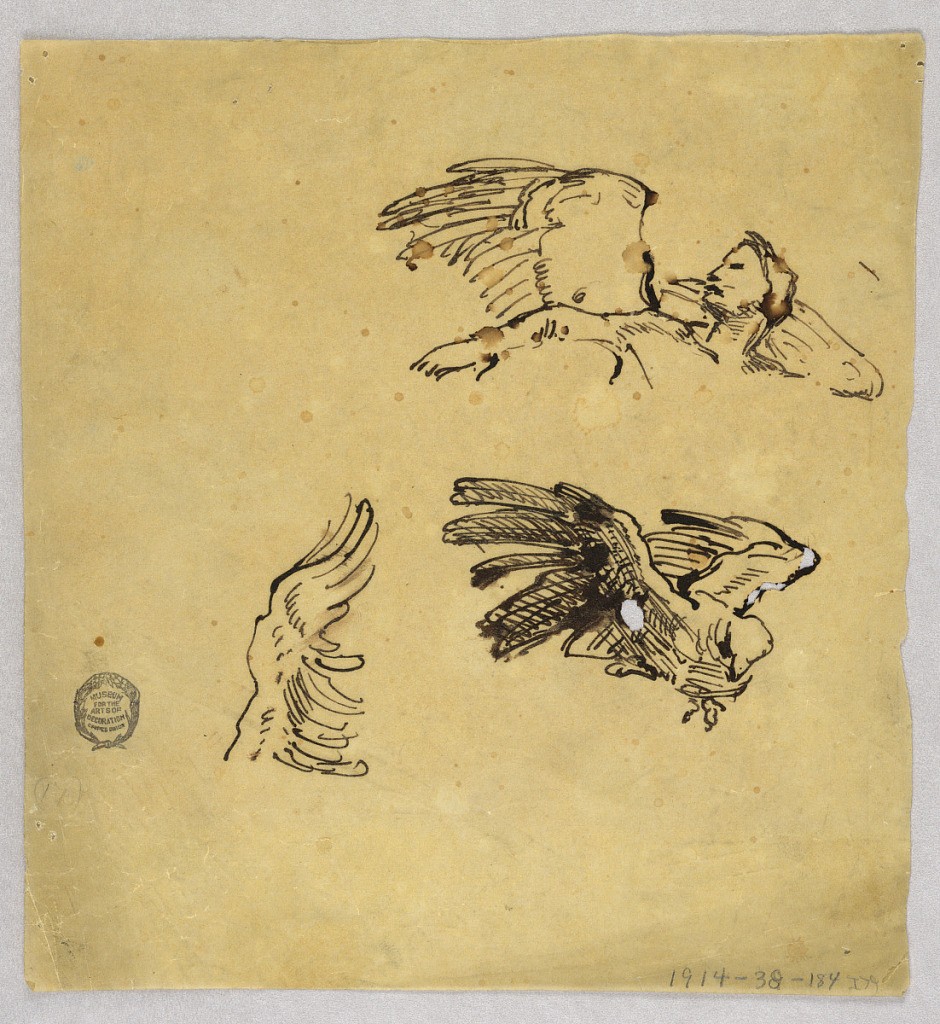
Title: Studies of Wings
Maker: Francis Augustus Lathrop, American, 1849–1909
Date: ca. 1895
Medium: Pen and ink on tracing paper
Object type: Drawing
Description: Above, right, an angelic figure with a man's head and arm, and wings. Below, a bird with raised wings. Lower left, study of a wing.